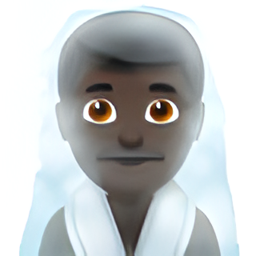
Name: person in steamy room
Emoji: 🧖🏿
Group: People & Body
Sub-group: person-activity